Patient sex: F
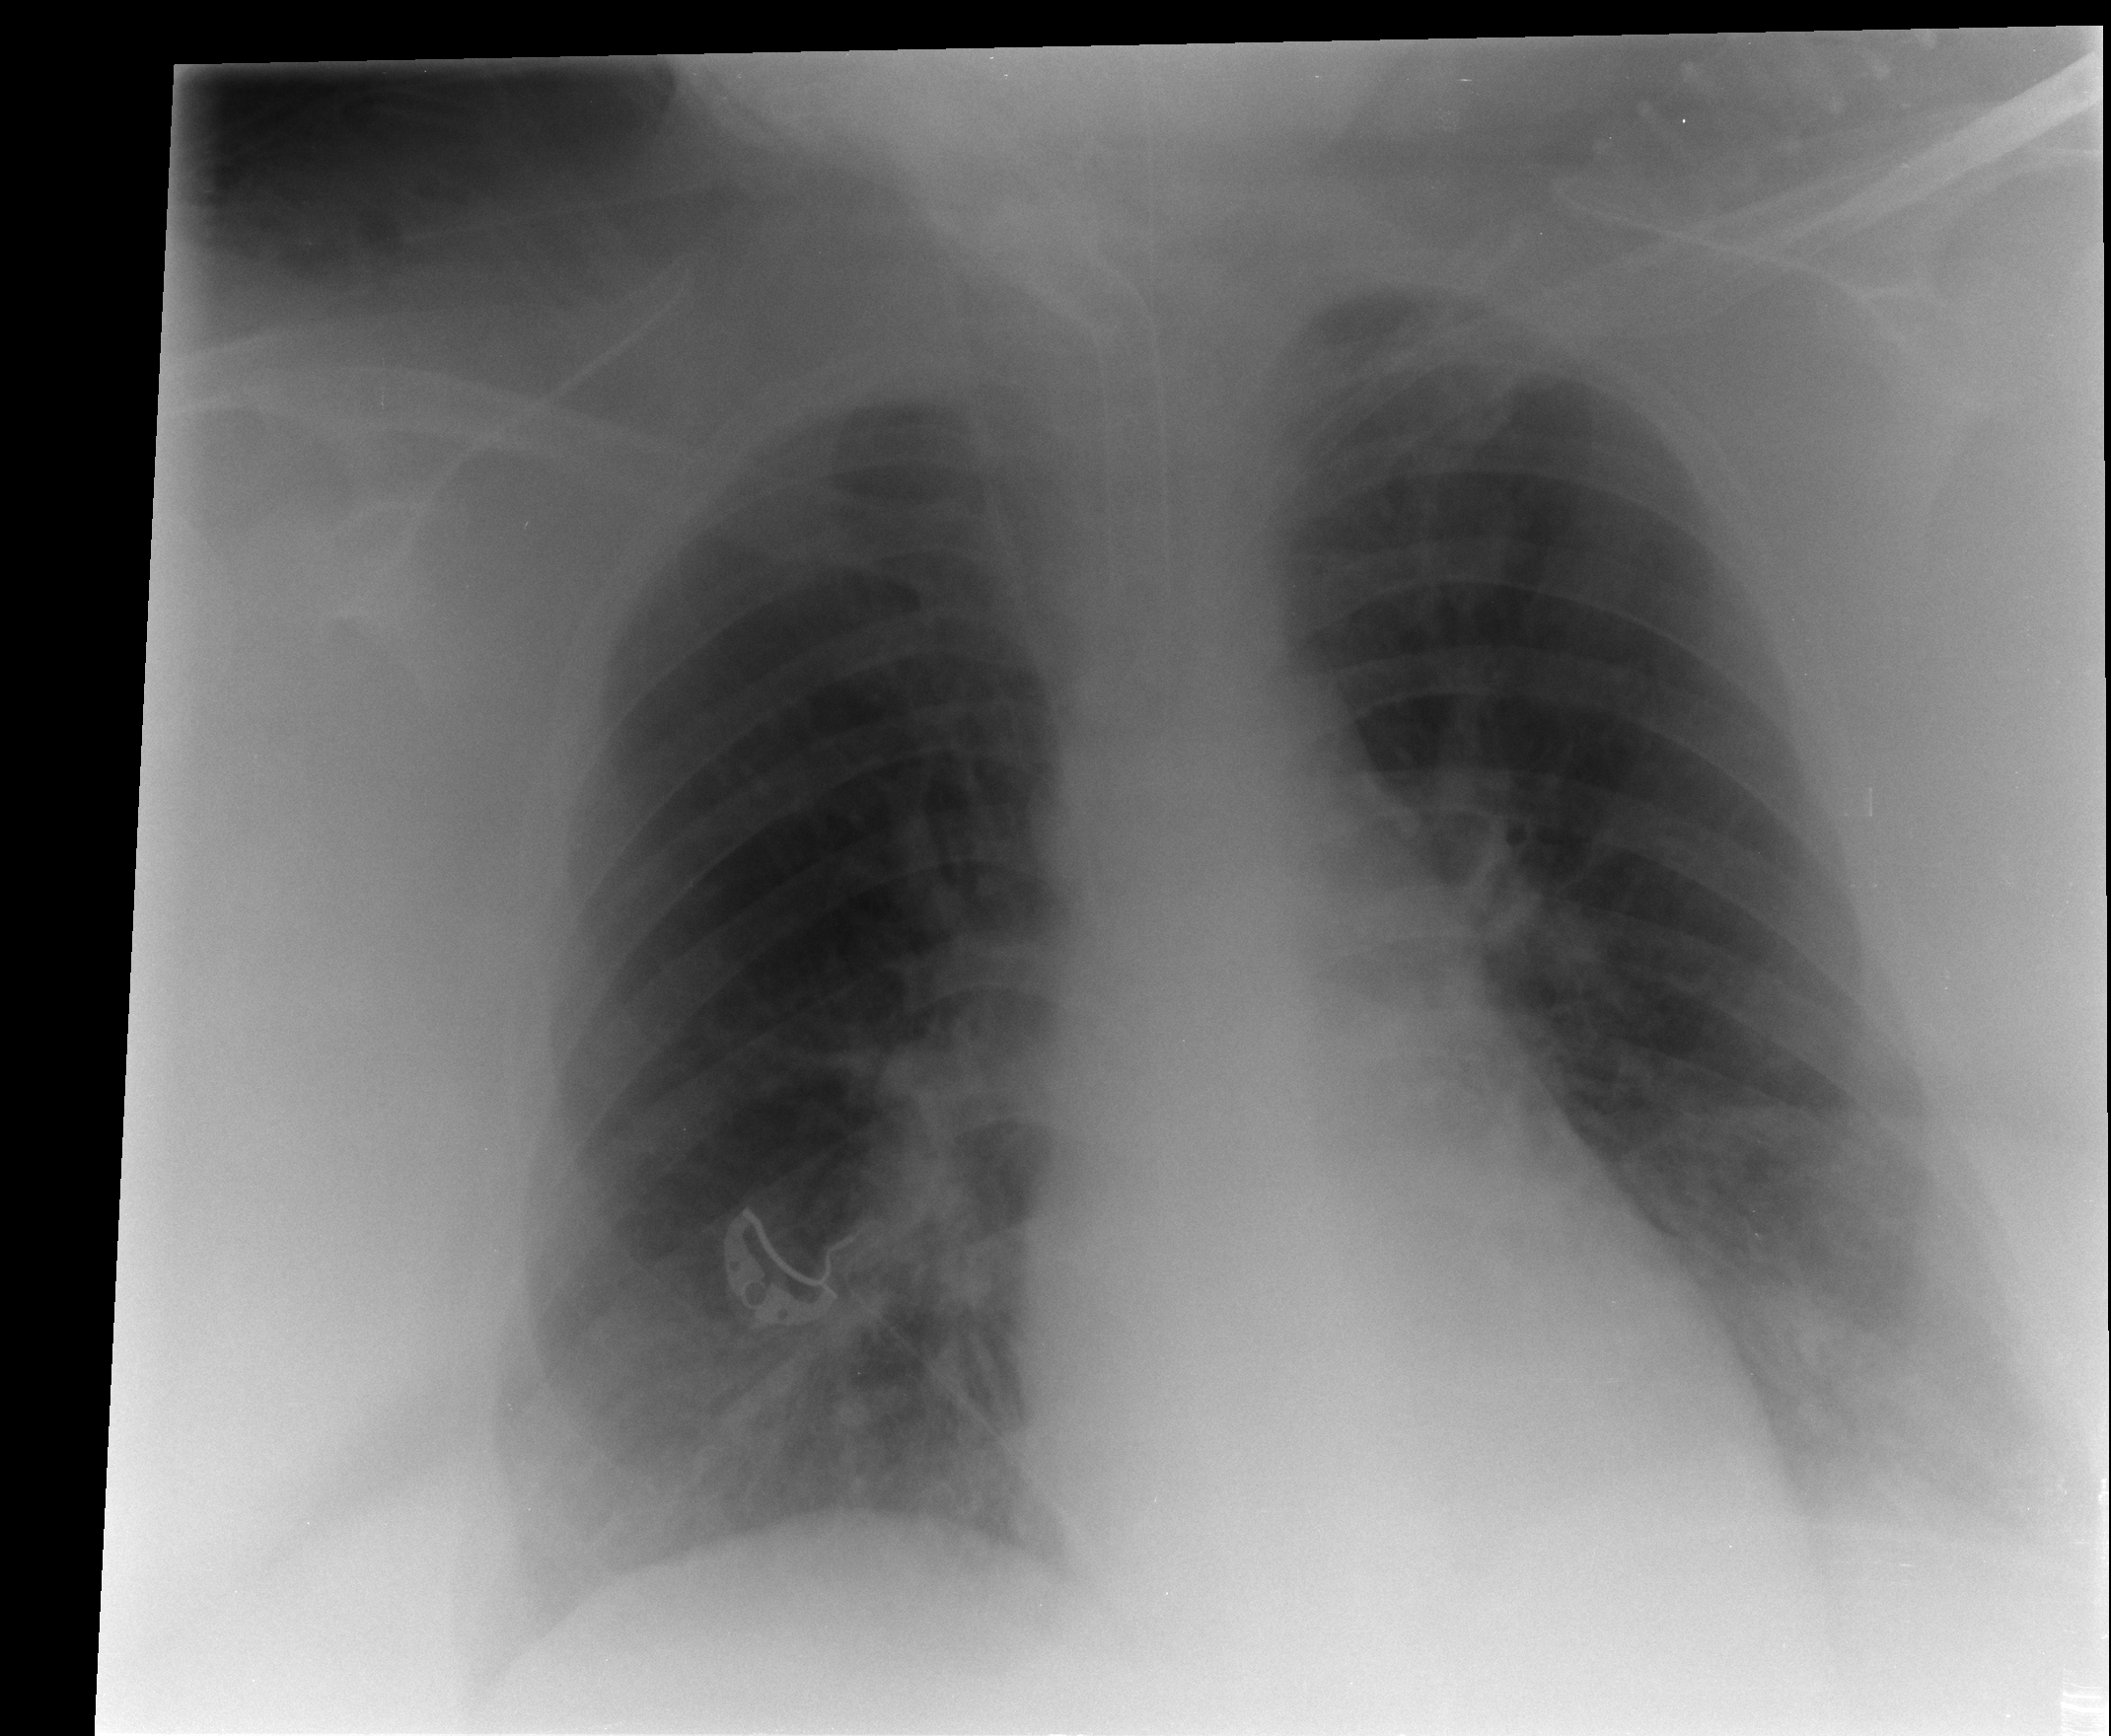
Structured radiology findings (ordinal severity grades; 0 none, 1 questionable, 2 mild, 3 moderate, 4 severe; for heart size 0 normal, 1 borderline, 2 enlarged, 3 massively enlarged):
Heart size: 2
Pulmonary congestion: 0
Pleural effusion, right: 0
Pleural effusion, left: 0
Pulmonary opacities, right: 1
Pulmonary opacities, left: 0
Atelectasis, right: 2
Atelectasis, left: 1